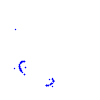
Particle: pion